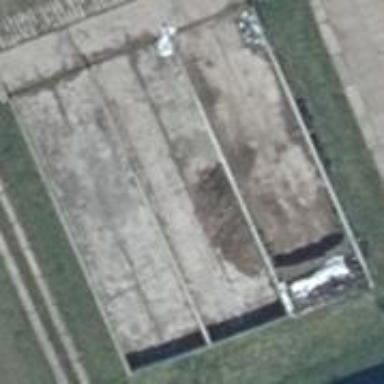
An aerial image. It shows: Bunker silo.